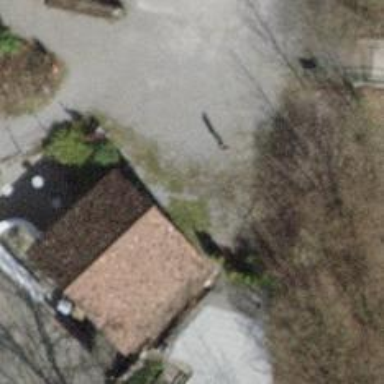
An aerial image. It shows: Shed.